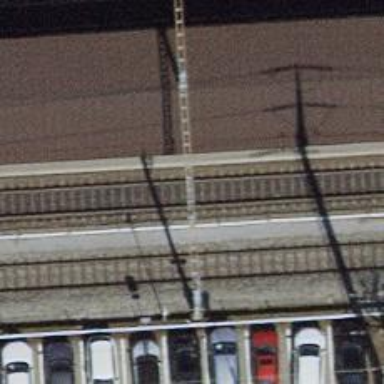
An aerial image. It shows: Railway milestone.